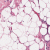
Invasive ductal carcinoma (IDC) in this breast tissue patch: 0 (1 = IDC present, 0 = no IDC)